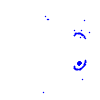
Particle: proton